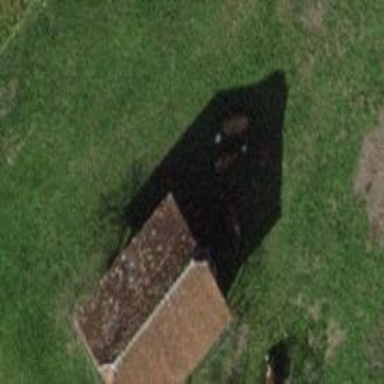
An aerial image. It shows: Shed.